Question: I am using jpgraph and I want to display my column names vertically. as you can see in the following image there is not enough space for the column names to fit in and be readable.

I could not find a good solution for this in the web. any help would be appreciated
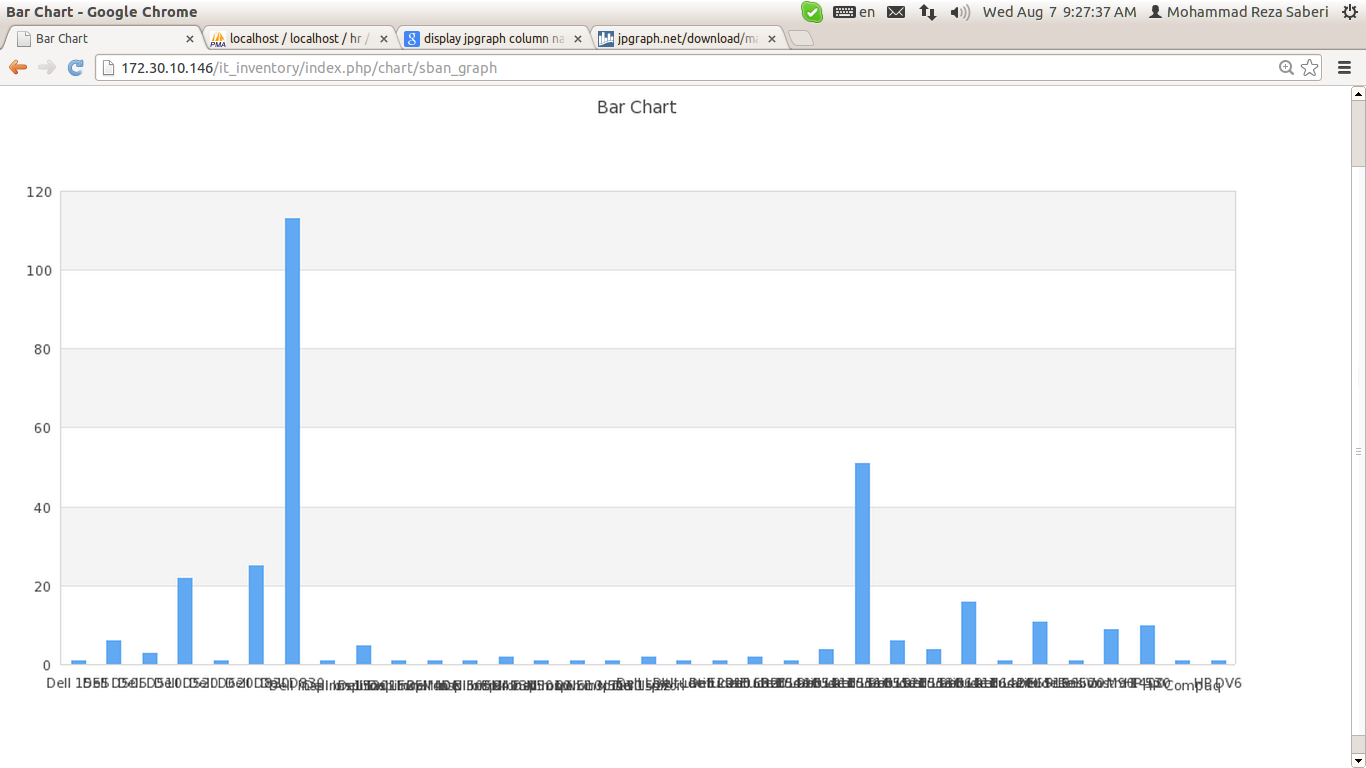
Answer: I found the solution finally to make the column names look some sort of vertically so that all labels are readble:
'''
$graph->xaxis->SetLabelAngle(45); // 45 degrees angle
'''
Where I need to put it inside the controller!